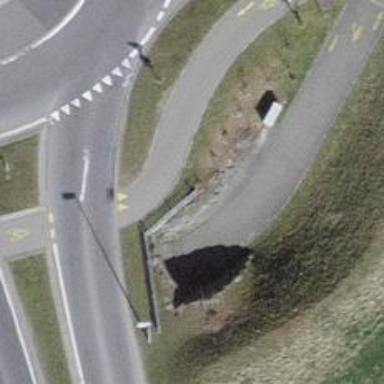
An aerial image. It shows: Asphalt cycleway.